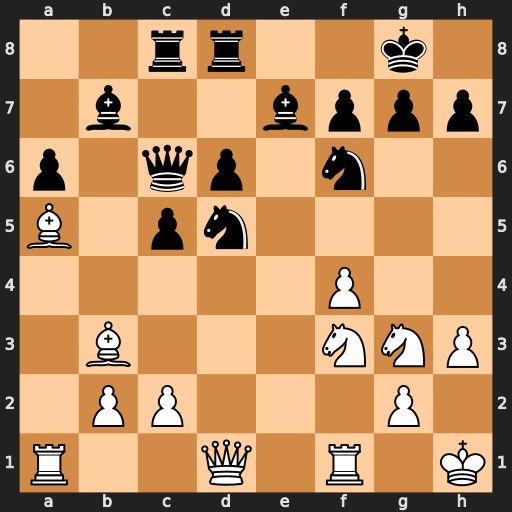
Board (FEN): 2rr2k1/1b2bppp/p1qp1n2/B1pn4/5P2/1B3NNP/1PP3P1/R2Q1R1K
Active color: w
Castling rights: -
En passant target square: -
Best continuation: Ba4 Qxa4 Rxa4